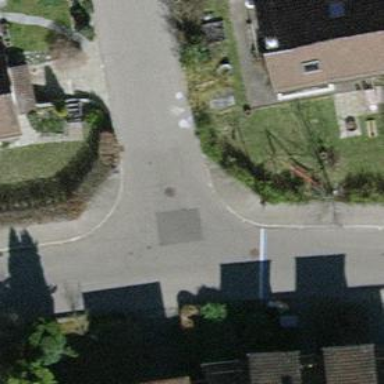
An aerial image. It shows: Kerb barrier.